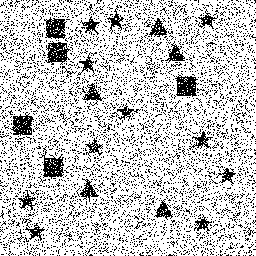
Squares: 5
Triangles: 5
Stars: 11
Total shapes: 21